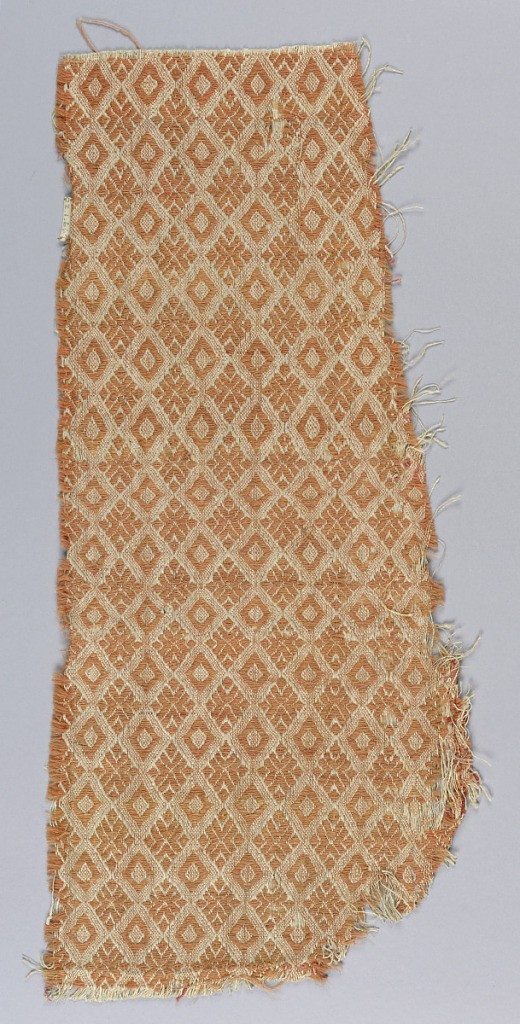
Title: Fragment
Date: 17th century
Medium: wool, linen Technique: plain weave with warp and weft floats
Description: Geometric lozenge design in salmon pink and white.